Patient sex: M
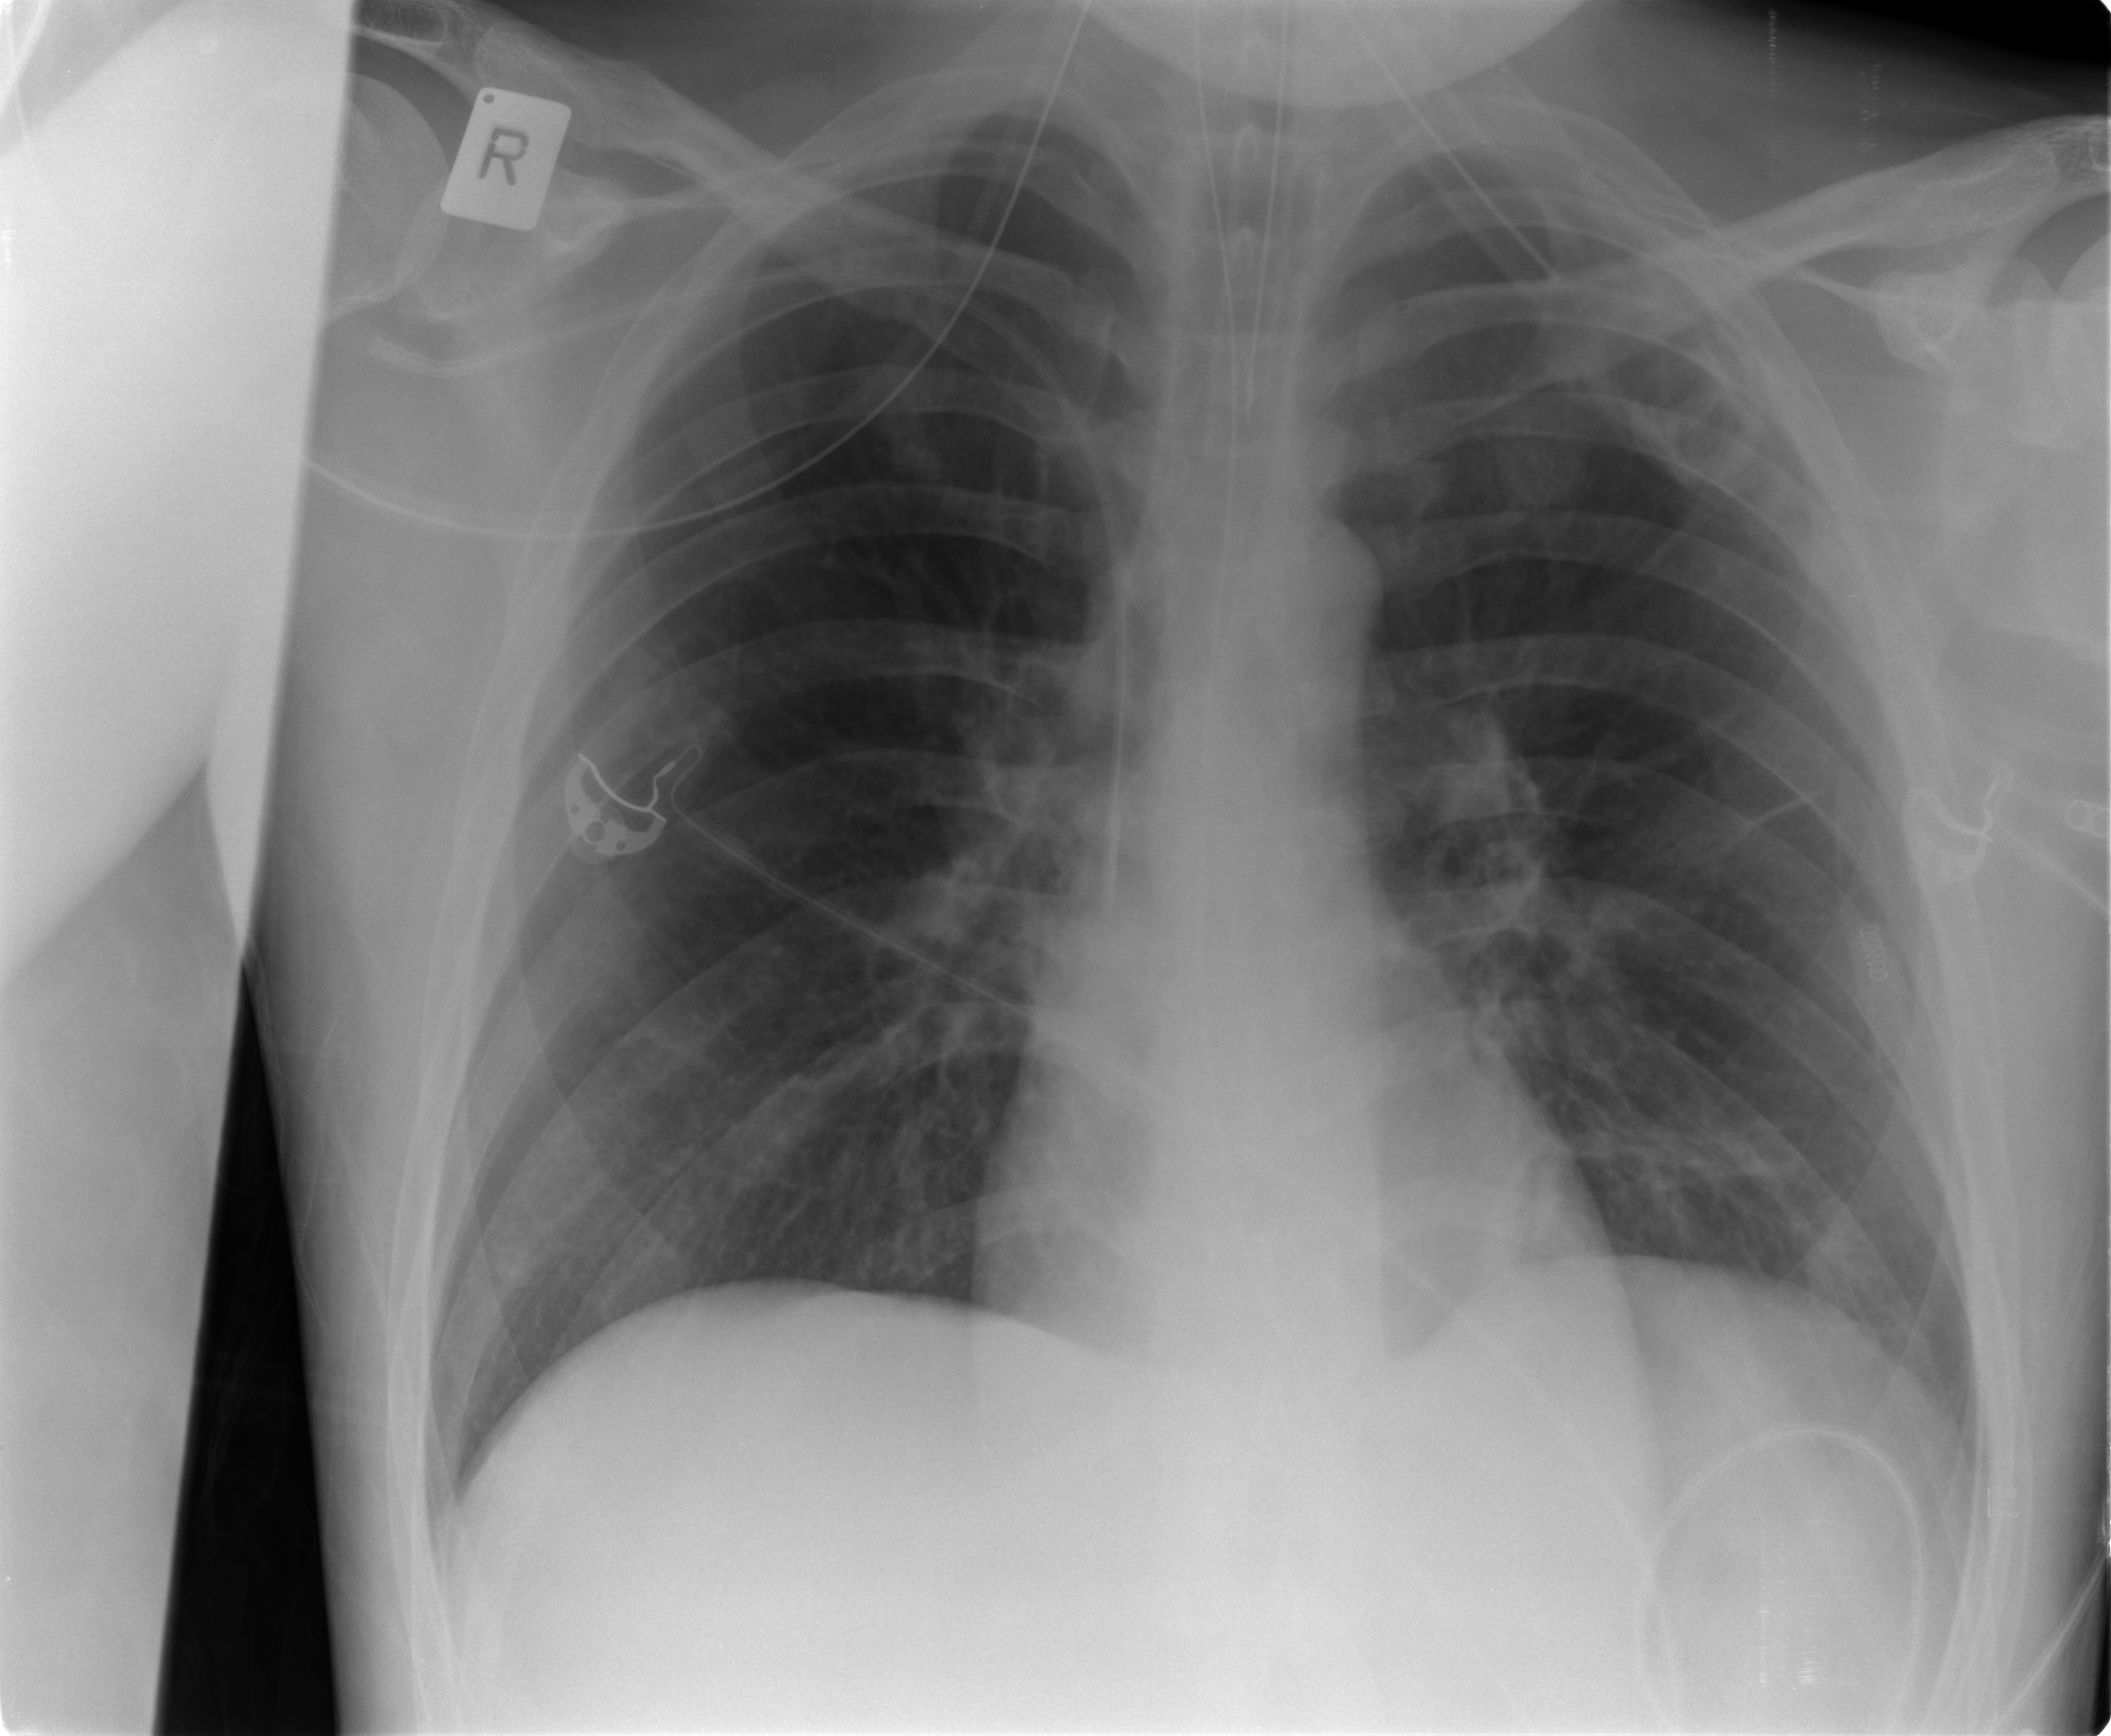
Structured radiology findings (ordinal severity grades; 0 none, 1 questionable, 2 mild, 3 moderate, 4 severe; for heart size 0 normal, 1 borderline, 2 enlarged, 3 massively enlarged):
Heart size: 0
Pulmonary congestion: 0
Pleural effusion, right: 0
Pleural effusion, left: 0
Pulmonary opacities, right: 0
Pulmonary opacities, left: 1
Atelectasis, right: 1
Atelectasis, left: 2